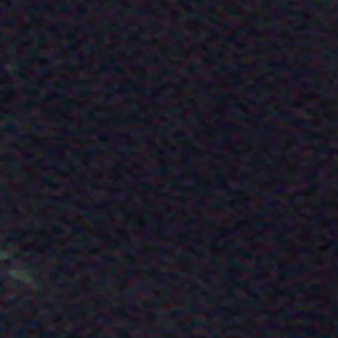
Label: other